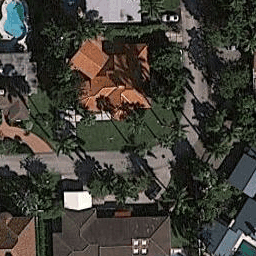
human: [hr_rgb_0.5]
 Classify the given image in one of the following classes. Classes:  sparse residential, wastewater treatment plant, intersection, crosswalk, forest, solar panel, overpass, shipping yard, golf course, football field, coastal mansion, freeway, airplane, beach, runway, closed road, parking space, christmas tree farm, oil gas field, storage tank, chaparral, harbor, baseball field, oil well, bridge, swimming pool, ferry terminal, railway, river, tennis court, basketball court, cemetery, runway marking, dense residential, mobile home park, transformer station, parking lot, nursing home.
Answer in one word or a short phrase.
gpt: coastal mansion